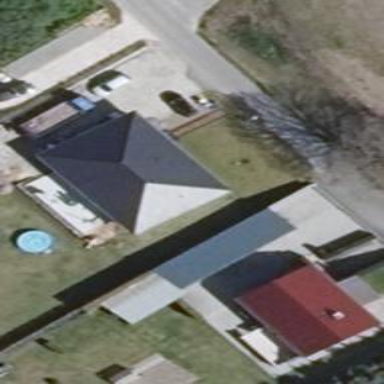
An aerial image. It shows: Detached building with hipped roof in grey color. The roof is oriented along the building.